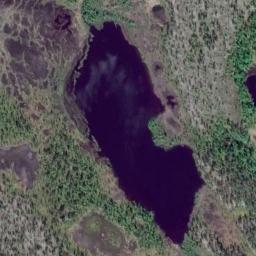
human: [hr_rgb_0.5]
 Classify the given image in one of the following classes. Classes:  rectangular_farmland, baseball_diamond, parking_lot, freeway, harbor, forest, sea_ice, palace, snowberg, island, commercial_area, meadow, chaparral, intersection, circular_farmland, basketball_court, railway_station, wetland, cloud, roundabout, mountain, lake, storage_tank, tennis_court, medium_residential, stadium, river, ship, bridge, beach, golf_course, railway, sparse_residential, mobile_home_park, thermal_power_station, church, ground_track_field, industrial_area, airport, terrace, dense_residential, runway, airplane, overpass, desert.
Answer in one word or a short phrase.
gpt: lake